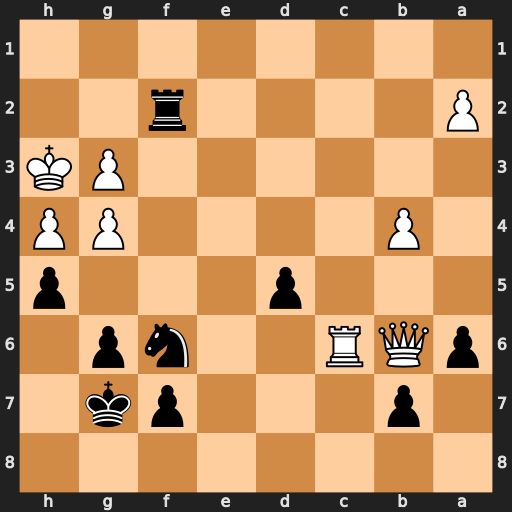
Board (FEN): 8/1p3pk1/pQR2np1/3p3p/1P4PP/6PK/P4r2/8
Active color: b
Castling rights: -
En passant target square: -
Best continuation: hxg4#